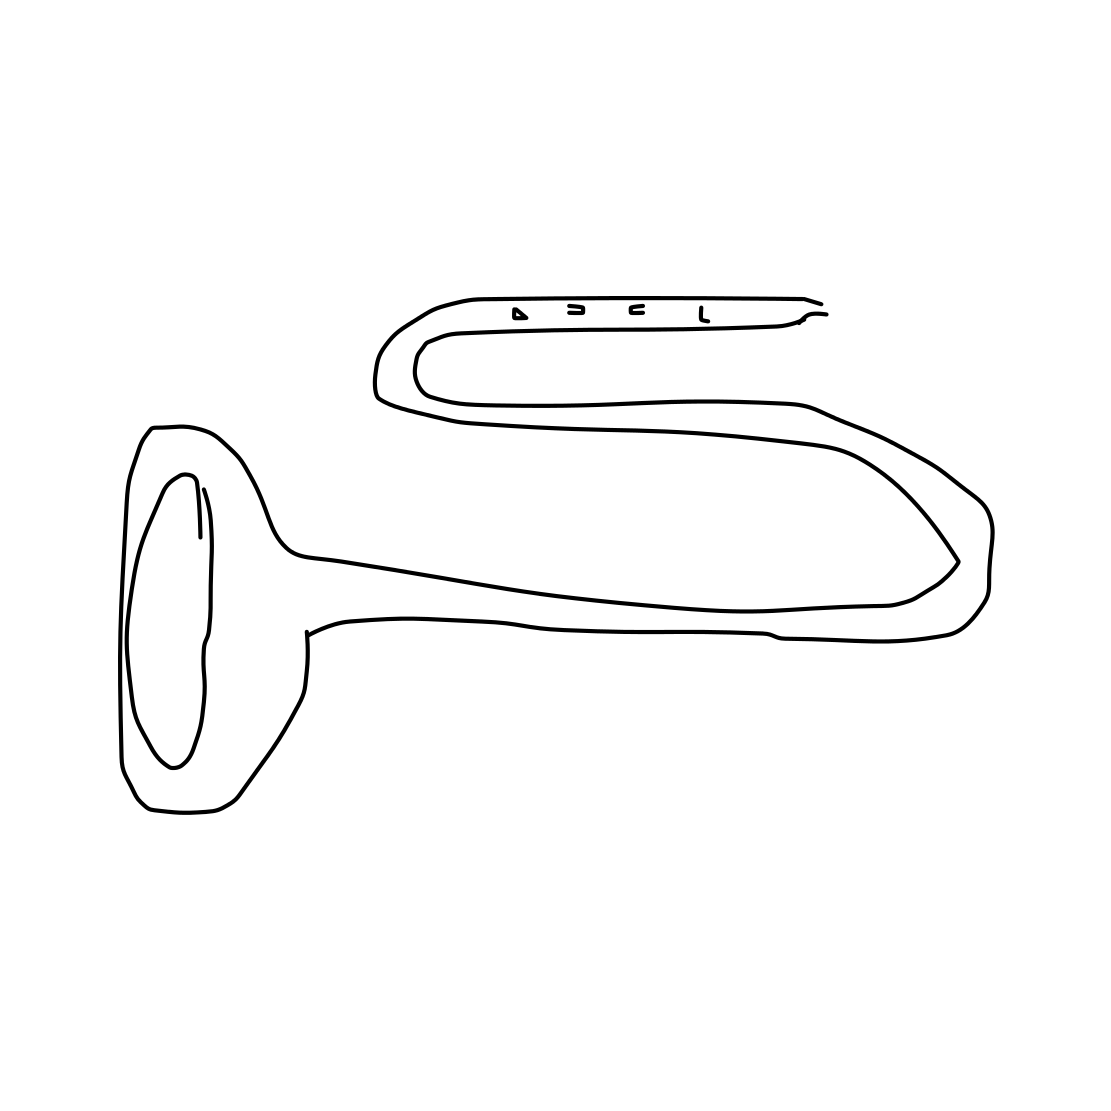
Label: trombone